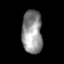
Tissue: lung
Cell type: T cells
Senescence score: 0.1884
Nuclear area (px): 875
Mean DAPI intensity: 142.019